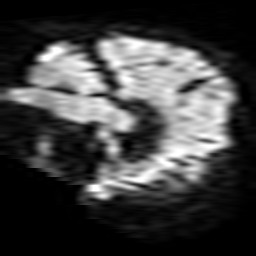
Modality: TRACE
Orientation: sagittal
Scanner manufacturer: philips
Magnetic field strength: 1.5 T
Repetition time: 3.13 s
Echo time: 0.06318 s